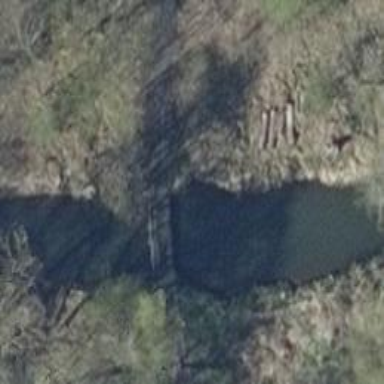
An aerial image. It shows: Bridge over well-constructed track.